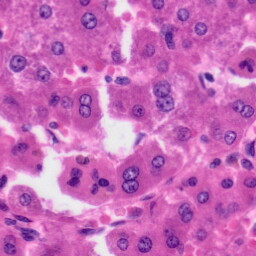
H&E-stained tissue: Liver